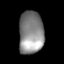
Tissue: prostate
Cell type: Myeloid cells
Senescence score: 0.7681
Nuclear area (px): 1033
Mean DAPI intensity: 137.762